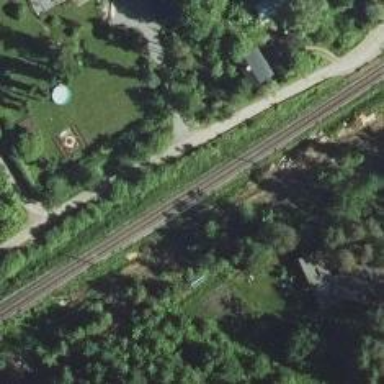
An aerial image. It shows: Continuous rail railway with electrified contact line.